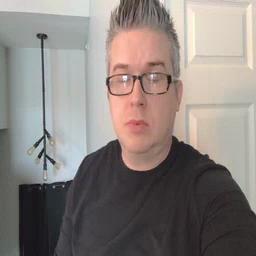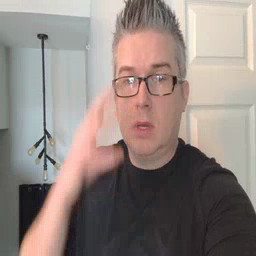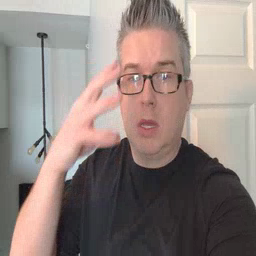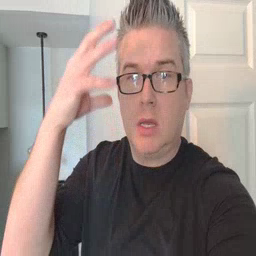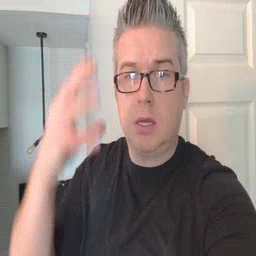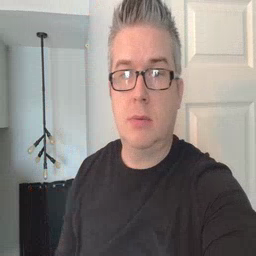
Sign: cloud